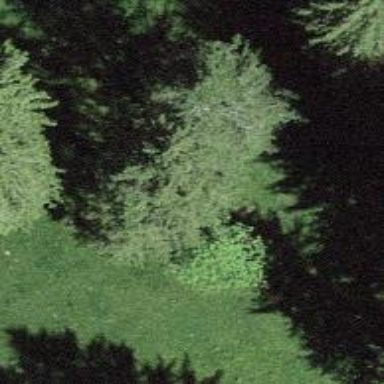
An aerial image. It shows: Beautiful tree in nature.